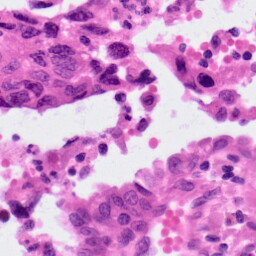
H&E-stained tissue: Lung